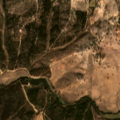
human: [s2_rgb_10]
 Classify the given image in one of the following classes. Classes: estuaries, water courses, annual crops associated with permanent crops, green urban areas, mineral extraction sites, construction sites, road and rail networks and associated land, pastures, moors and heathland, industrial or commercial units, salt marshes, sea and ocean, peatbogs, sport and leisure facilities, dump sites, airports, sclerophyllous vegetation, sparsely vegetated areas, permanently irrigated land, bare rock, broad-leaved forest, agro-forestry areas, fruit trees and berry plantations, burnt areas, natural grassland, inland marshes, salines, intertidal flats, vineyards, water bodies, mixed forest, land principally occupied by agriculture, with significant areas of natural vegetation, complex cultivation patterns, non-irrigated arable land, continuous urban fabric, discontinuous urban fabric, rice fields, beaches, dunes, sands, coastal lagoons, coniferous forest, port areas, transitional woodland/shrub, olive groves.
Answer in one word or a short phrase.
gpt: non-irrigated arable land, agro-forestry areas, broad-leaved forest, transitional woodland/shrub